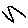
Label: zigzag